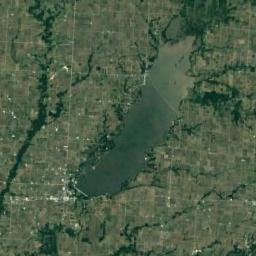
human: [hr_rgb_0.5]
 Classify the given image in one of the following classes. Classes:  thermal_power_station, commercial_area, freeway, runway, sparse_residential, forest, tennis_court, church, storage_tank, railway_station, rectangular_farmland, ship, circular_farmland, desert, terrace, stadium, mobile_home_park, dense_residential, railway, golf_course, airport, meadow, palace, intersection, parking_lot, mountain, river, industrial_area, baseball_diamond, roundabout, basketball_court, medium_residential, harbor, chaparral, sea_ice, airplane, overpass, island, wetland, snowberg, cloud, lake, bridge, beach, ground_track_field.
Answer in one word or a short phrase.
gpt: lake